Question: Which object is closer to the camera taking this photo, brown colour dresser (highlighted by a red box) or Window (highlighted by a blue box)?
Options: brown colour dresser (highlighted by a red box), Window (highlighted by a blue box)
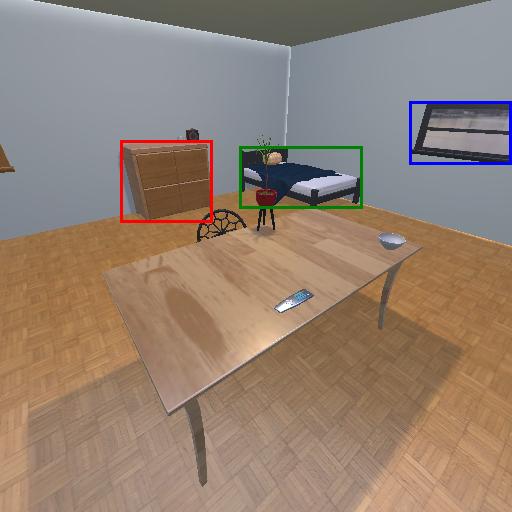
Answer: brown colour dresser (highlighted by a red box)